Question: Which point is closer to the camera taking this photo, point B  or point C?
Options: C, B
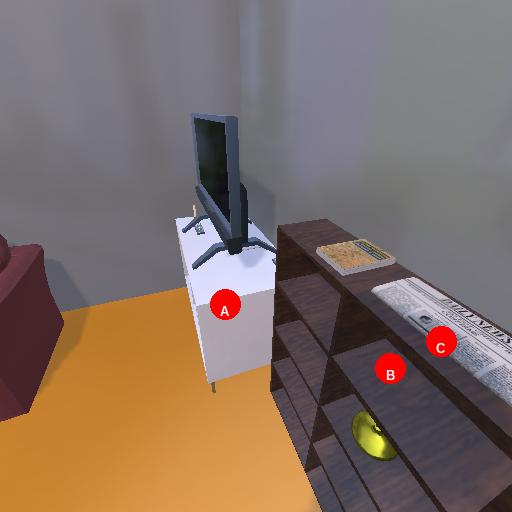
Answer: C